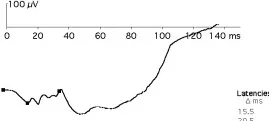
ERG showing the negative waveform morphology with non-recordable single flash rod response, negative-positive combined response, and normal photopic response.
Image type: chart (chart)